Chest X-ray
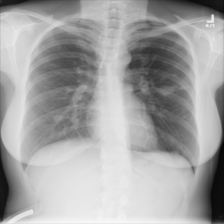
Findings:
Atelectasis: negative
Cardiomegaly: negative
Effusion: negative
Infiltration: negative
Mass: positive
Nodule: negative
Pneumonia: negative
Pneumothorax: negative
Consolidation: negative
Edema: negative
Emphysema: negative
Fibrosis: negative
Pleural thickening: negative
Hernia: negative